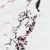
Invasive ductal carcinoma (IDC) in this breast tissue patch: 0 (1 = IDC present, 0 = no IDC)